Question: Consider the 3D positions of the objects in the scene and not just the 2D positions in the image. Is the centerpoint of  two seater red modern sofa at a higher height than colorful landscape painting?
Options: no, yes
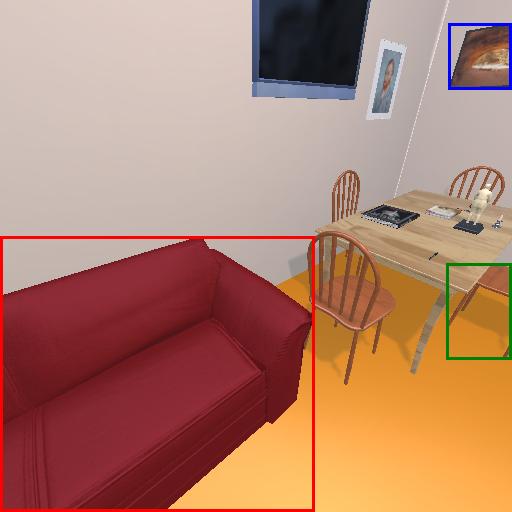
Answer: no